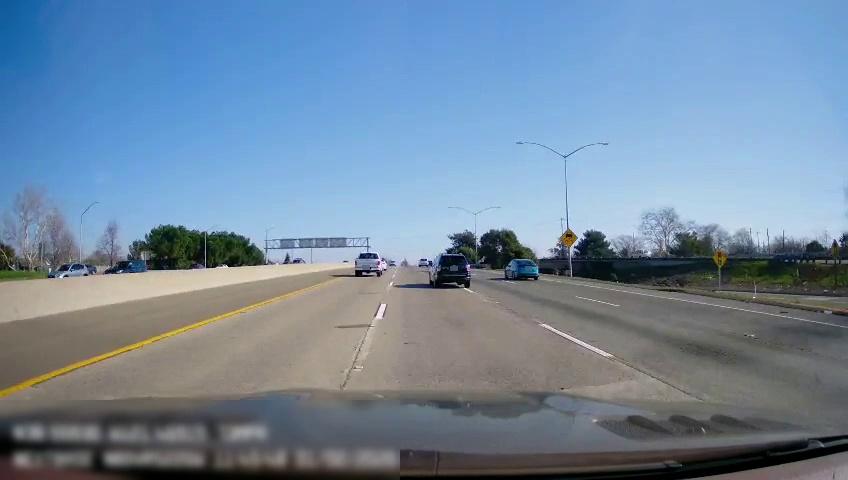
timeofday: Day
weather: Sunny
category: Vehicles | SUV
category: Vehicles | Car
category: Vehicles | SUV
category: Vehicles | SUV
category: Vehicles | Car
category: Vehicles | Car
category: Vehicles | SUV
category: Drivable Space
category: Drivable Space
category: Vehicles | Car
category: Vehicles | Truck
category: Vehicles | Car
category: Vehicles | SUV
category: Lanes | Current Lane
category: Lanes | Current Lane
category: Lanes | Alternate Lane
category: Lanes | Alternate Lane
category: Lanes | Alternate Lane
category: Lanes | Alternate Lane
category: Traffic | Signs
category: Traffic | Signs
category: Traffic | Signs
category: Traffic | Signs
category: Traffic | Signs
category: Traffic | Signs
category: Traffic | Signs